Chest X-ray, AP view. Patient: 61 years old, sex F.
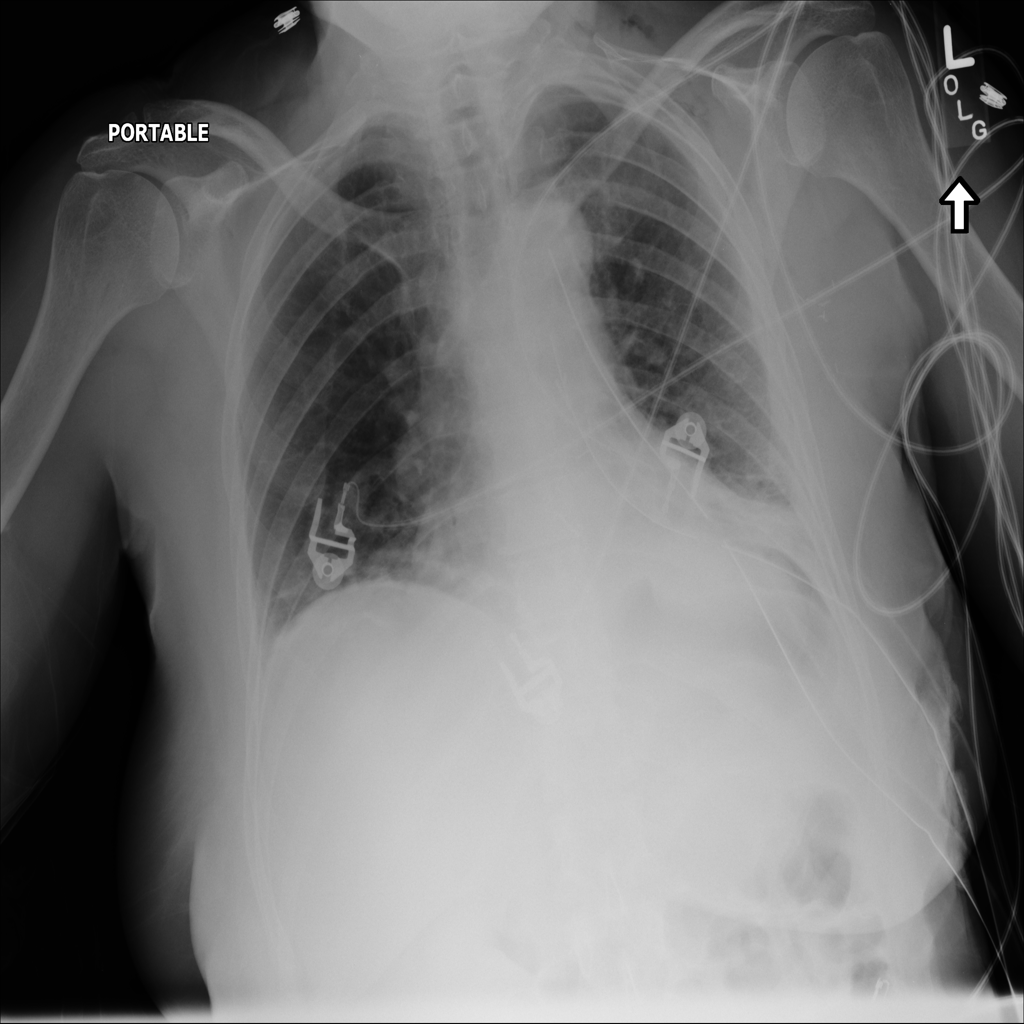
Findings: Emphysema